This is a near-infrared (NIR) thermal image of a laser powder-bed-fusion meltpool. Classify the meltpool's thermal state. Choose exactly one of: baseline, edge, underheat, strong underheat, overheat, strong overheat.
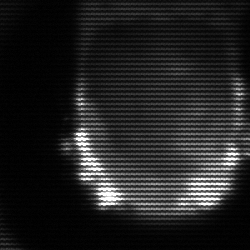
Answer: baseline